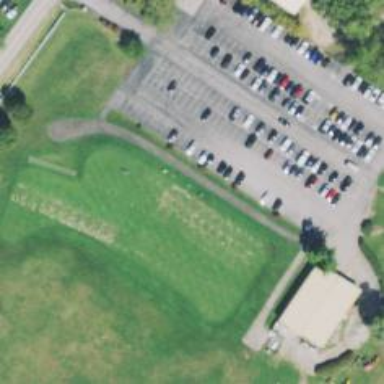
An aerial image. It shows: Grass area designated as golf tee.